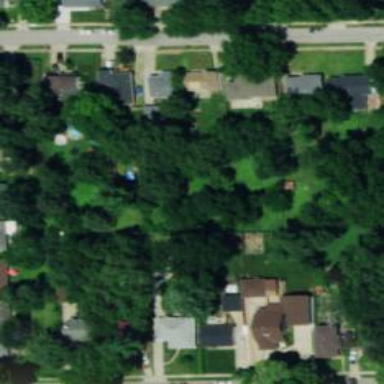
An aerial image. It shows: Neighborhood.